Question: It is required to place a number of queens so that there is a queen in each row and column. Find the number of different placements of queens that satisfy the constraint that queens cannot attack each other. Now that some queens have been placed in the existing picture, how many different combinations of placements are there for the remaining queens?
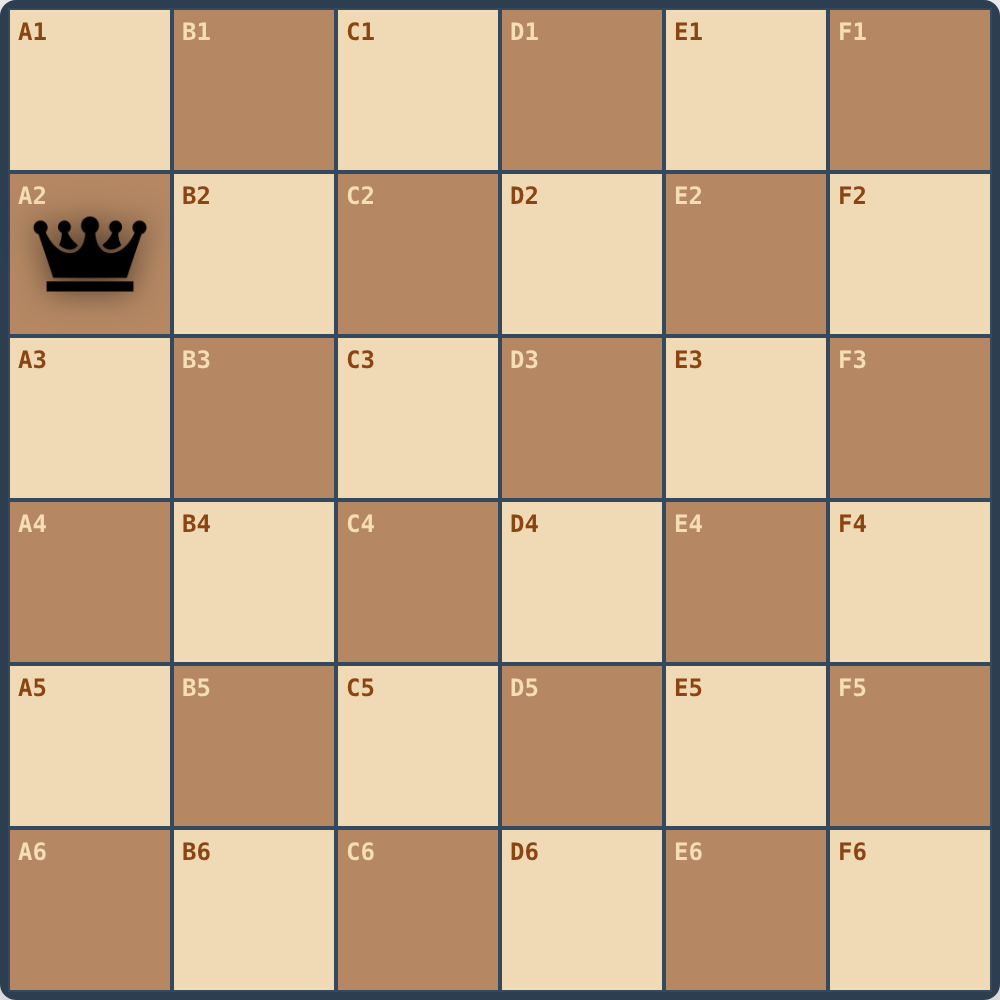
Answer: 1